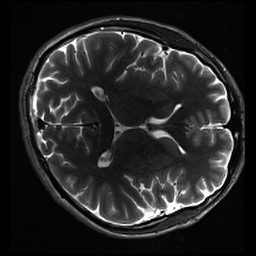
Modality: inplaneT2
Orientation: axial